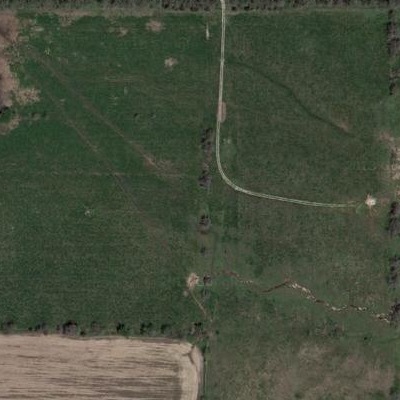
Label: Grass